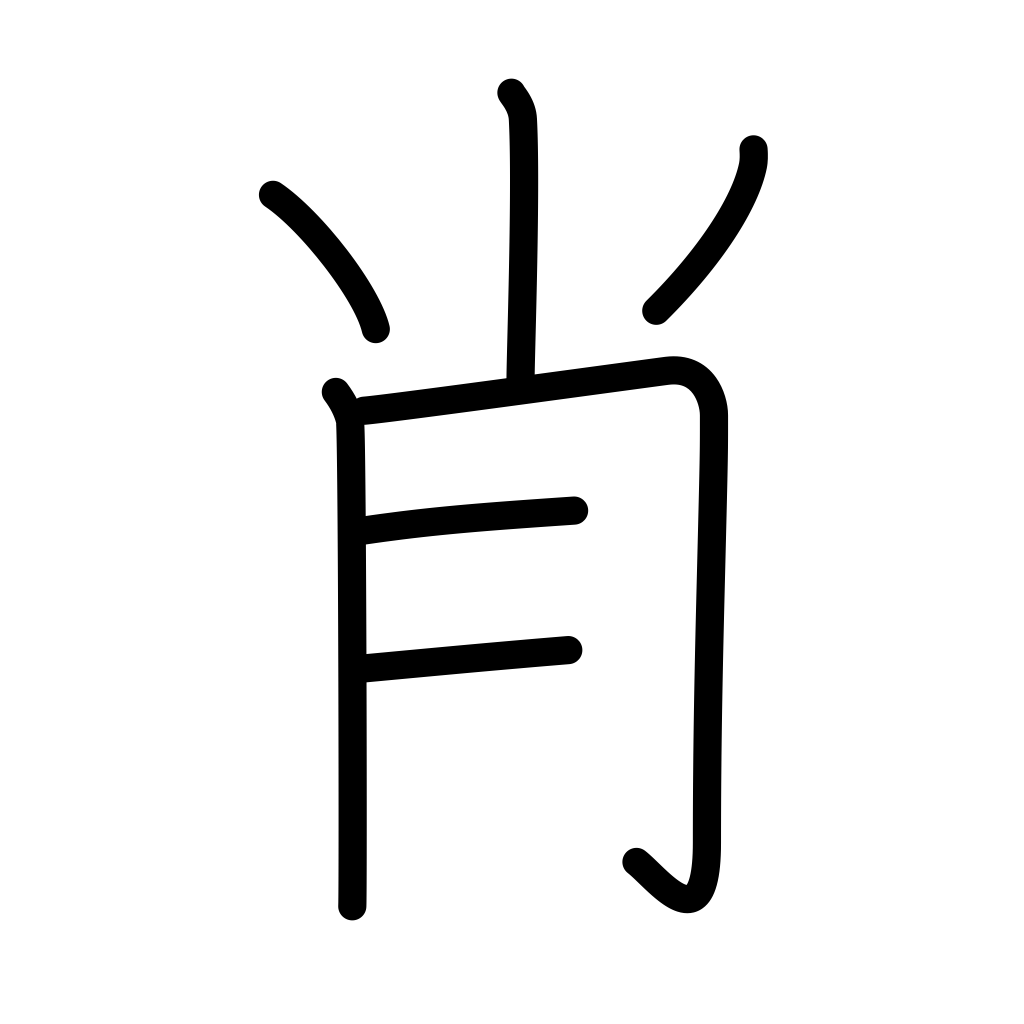
Meaning: resemblance